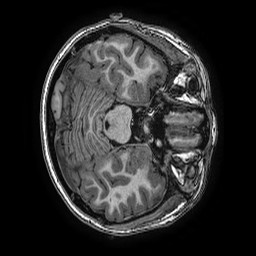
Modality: T1w
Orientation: axial
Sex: female
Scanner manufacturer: ge
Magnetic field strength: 3 T
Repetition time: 0.0077 s
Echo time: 0.003436 s